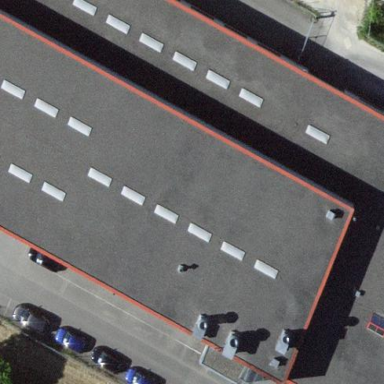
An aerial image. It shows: Industrial building.